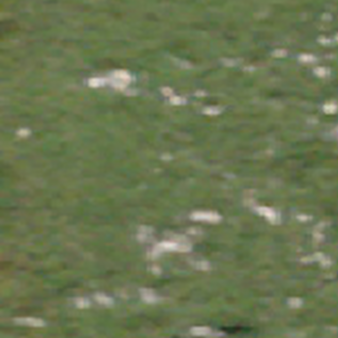
Label: other